Field crop: maize
Growth stage: 2
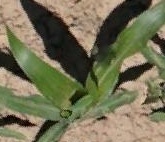
Species: maize